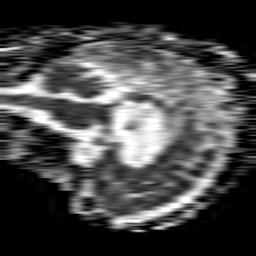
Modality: ADC
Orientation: sagittal
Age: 75
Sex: female
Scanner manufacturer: philips
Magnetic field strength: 1.5 T
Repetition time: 4.6 s
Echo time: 0.08631 s